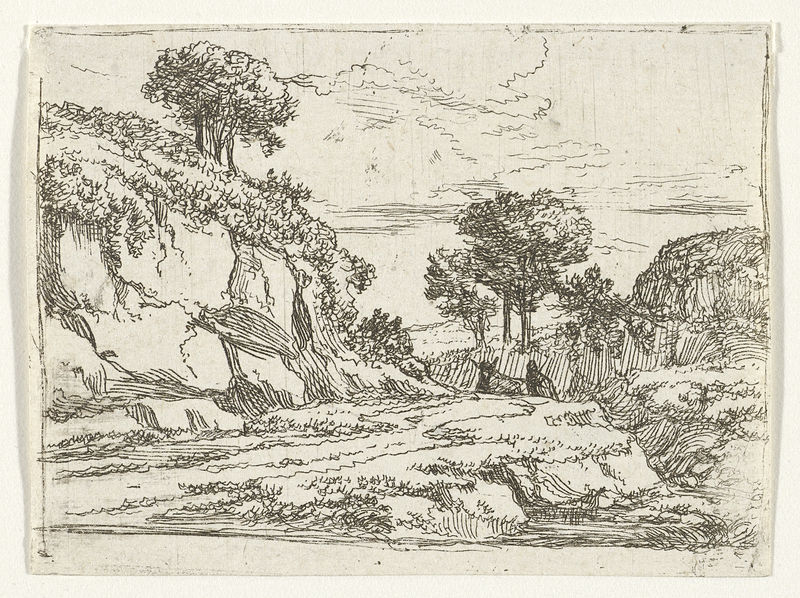
Titel: Rotslandschap met ezelhoeder
Künstler: Jan van Ossenbeeck
Standort: Amsterdam
Institution: Rijksmuseum
Schlagwörter: homme, arbre, cheval, esquisse, dessin, nuage, rochers, arbres, rocher, terre, chemin, plume, sol, éeterre, buage